Question: In my application, I have to show some persons information. I have to show only three members at a time. On Swipe left to right i have to show another three set of members. Here is the design
First I thought , we can use three List Views namely LV1,LV2,LV3
and set a List adapter for these 3 listviews. And In the ListAdapter the first row of the listview can take the Title details and afterwards it takes an Listviews for the successive rows. i.e Every White box has individual Listview we cant predict how many white boxes exists for one member.
I can send one object called Member for one listView and One of the attributes of the member object is ArrayList
ie
'''
List mem1 = new ArrayList();
mem1.add(member1)
List mem2 = new ArrayList();
mem2.add(member2)
List mem3 = new ArrayList();
mem3.add(member3)
'''
I can send mem1 for LV1 adapter and mem2 for LV2 adapter and mem3 for LV3 adapter
But I cant populate project details in the white boxes.
Please provide me the best way to do this...
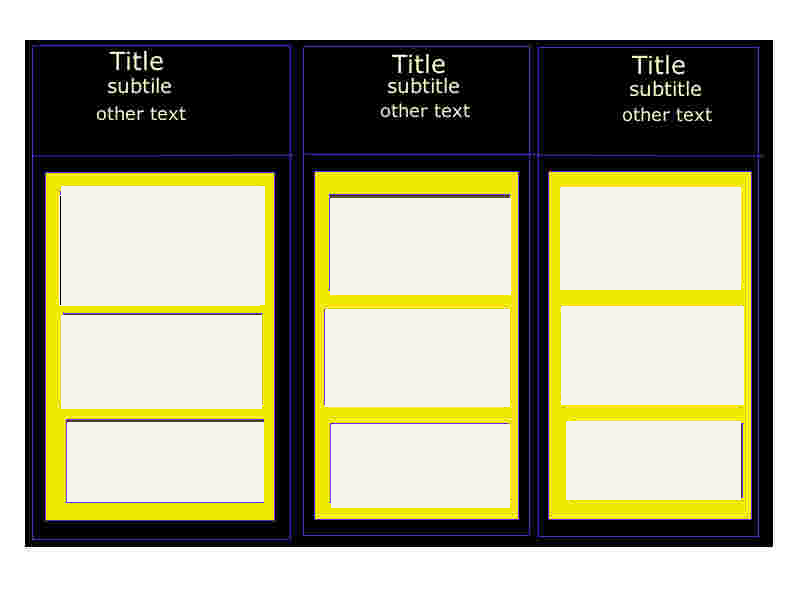
Answer: I got the solution,
I consider three listviews and create custom view for listview . Here the listview contains only one row. the design of that row is
'''
<LinearLayout
android:id="@+id/dd"
android:layout_width="fill_parent"
android:layout_height="wrap_content"
android:orientation="vertical" >
<TextView
android:id="@+id/title"
android:layout_width="fill_parent"
android:layout_height="wrap_content"
android:clickable="true"
android:gravity="center_horizontal"
android:textColor="#FFFFFF"
android:textSize="27dp"
android:textStyle="bold" />
<TextView
android:id="@+id/subtitle"
android:layout_width="fill_parent"
android:layout_height="wrap_content"
android:gravity="center_horizontal"
android:textColor="#FFFFFF"
android:textSize="15dp"
android:textStyle="bold" />
<Button
android:id="@+id/action"
android:layout_width="fill_parent"
android:layout_height="55dp"
android:layout_marginBottom="5dp"
android:layout_marginLeft="10dp"
android:layout_marginRight="10dp"
android:layout_marginTop="5dp"
android:background="@drawable/blue_button_bg"
android:text="action"
android:textStyle="bold" />
<TextView
android:id="@+id/ttt"
android:layout_width="fill_parent"
android:layout_height="fill_parent"
android:gravity="center_horizontal"
android:textColor="#FFFFFF"
android:textSize="27dp" />
</LinearLayout>
<GridLayout
android:id="@+id/projects"
android:layout_width="fill_parent"
android:layout_height="fill_parent"
android:layout_marginBottom="5dip"
android:layout_marginTop="5dip"
android:layout_weight="1"
android:clipToPadding="true"
android:columnCount="1"
android:orientation="horizontal"
android:useDefaultMargins="true" >
</GridLayout>
'''